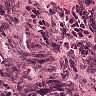
Metastatic tissue present: no